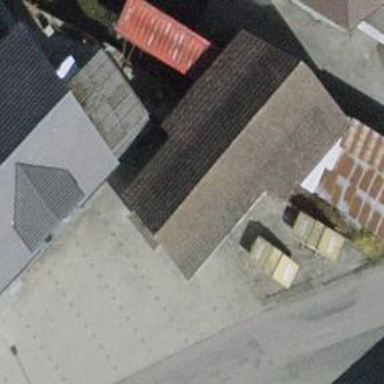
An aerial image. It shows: Building housing power substation.